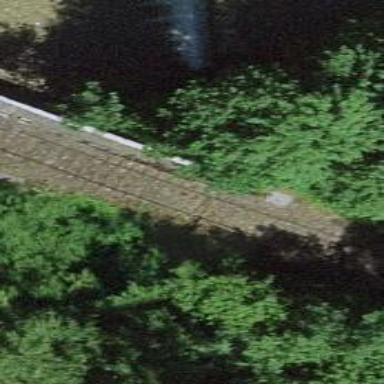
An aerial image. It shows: Single-track railway bridge with contact lines for electrification.